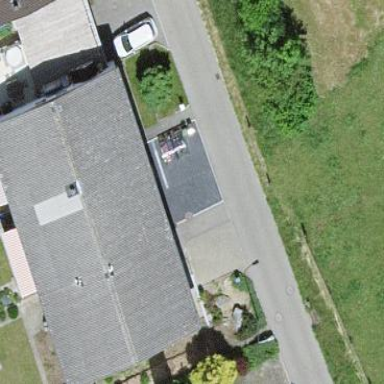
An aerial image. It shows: Residential building.